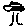
Label: tree